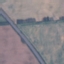
Label: Highway